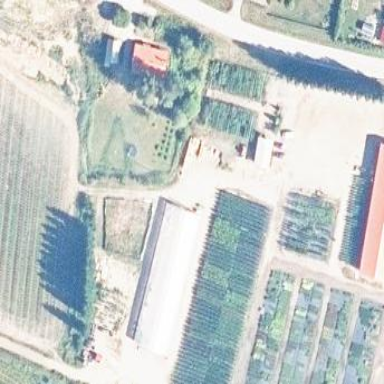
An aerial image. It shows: Plant nursery.